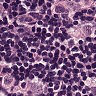
Metastatic tissue present: yes